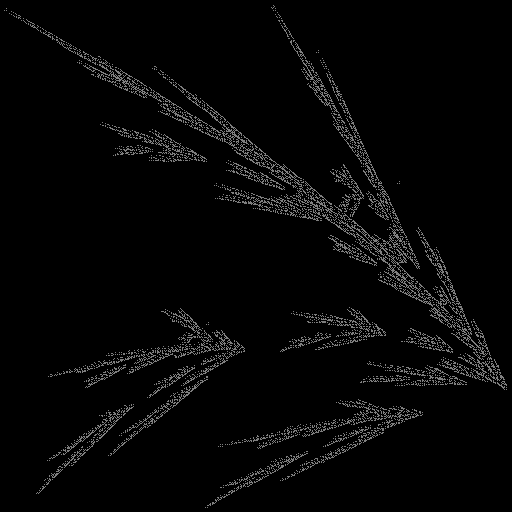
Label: filmyfern